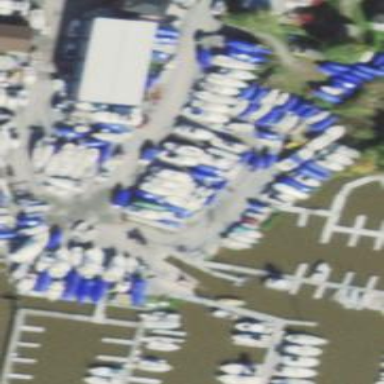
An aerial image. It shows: Boatyard along the waterway.